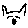
Label: cat